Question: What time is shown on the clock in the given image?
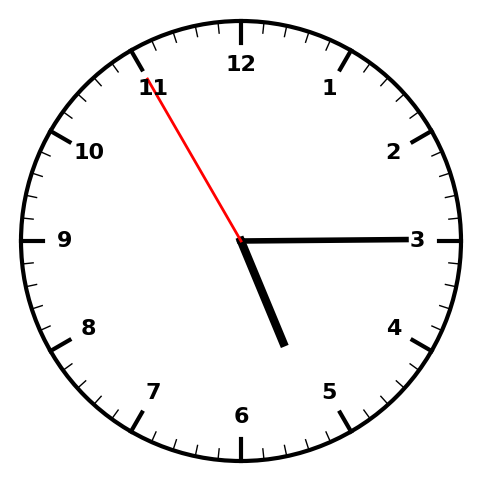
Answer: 05:14:55